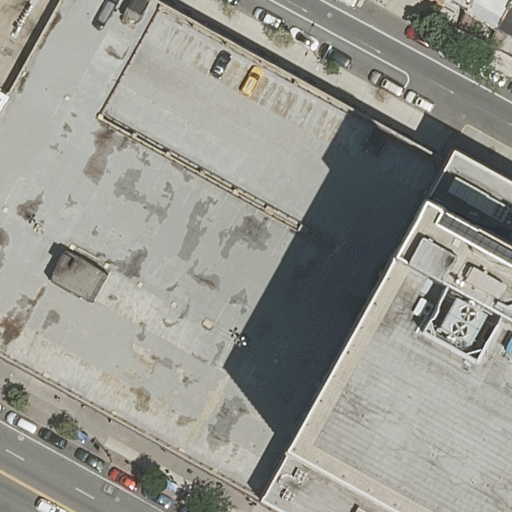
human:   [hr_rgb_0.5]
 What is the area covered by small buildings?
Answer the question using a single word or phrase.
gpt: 146m2

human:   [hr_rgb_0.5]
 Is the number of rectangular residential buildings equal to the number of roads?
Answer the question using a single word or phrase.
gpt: no

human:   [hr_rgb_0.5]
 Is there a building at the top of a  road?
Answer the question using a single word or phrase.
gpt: yes

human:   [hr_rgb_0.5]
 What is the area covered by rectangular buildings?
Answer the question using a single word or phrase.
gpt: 3699m2

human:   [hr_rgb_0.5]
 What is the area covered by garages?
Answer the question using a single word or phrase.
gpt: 0m2

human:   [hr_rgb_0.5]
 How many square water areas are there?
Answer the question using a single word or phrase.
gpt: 0

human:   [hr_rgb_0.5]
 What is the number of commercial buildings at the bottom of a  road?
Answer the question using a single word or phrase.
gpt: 0

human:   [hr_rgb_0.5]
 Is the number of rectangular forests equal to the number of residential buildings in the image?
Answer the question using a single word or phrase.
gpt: no

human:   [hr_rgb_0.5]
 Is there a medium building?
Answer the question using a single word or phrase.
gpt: yes

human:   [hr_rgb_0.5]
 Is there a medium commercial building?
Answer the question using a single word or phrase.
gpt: no

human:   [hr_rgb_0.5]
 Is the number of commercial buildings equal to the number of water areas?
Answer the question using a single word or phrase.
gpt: yes

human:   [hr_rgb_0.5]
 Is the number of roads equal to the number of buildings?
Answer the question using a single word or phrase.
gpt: no

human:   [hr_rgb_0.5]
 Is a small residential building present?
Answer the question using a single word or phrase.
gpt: yes

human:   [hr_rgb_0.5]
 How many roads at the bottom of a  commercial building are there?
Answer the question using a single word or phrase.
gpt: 0

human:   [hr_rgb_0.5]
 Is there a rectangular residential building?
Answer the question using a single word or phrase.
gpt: yes

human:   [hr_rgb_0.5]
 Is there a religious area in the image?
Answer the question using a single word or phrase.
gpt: no

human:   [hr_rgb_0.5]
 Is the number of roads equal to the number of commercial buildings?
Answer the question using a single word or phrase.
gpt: no

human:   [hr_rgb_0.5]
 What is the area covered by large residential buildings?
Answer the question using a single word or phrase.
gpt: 3553m2

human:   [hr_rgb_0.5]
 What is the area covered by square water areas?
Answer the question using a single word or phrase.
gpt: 0m2

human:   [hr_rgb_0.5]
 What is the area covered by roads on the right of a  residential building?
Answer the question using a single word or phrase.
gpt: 0m2

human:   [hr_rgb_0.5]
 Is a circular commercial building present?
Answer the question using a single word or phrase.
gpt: no

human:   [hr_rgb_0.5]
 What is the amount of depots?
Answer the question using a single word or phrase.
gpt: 0

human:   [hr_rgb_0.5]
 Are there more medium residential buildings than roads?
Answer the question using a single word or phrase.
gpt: no

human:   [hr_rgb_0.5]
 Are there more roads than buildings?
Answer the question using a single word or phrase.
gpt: no

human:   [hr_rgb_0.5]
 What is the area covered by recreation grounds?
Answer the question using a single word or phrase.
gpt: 0m2

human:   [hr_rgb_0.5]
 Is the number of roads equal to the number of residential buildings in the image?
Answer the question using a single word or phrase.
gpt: no

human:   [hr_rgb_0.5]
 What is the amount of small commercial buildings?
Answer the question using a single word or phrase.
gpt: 0

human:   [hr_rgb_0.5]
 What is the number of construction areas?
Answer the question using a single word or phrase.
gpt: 0

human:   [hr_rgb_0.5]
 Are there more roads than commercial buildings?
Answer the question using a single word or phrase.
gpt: yes

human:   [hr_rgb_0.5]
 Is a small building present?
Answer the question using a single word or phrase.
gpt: yes

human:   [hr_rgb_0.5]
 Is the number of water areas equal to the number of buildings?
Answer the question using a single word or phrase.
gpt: no

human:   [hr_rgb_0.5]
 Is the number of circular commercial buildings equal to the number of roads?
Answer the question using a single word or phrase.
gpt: no

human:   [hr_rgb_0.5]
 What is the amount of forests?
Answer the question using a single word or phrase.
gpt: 0

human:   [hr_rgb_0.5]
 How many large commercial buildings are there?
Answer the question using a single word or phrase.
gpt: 0

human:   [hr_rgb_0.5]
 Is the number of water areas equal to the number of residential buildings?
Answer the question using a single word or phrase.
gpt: no

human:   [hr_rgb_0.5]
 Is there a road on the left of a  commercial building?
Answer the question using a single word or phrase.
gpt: no